Question: I need to detect the event when the the e-mail 'send' button is pressed in one of my Corona application. I was referring from <URL>. But can not able to find any such methods.
The action is something similar to:
'''
-(void)mailComposeController:(MFMailComposeViewController*)controller
didFinishWithResult:(MFMailComposeResult)result error:(NSError*)error
'''
of 'Objective-C'.
I'm adding a sample image too:

Any help is appreciable...
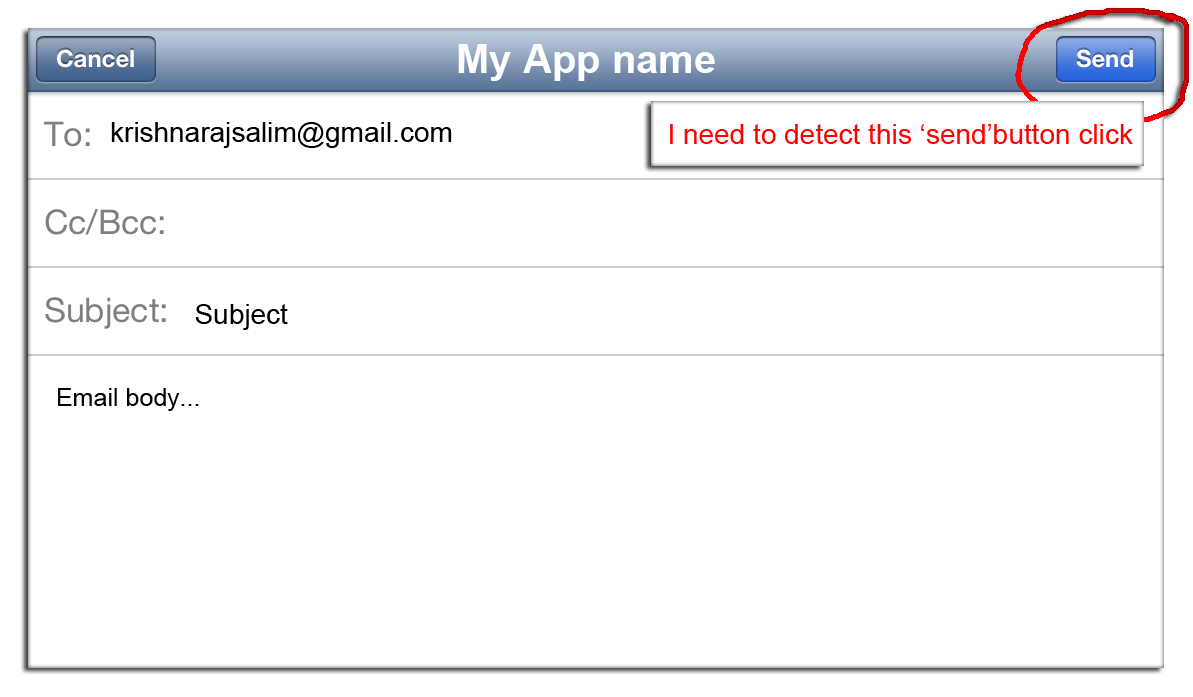
Answer: thanks for your valuable replies. As per my research and your answers, I concluded that there is no way to detect the mail 'send/cancel' action in corona SDK till now. What I've to achieve is that: if the person pressed 'send' button, the scene should be changed, else he/she must stay on the same page (for further edit).
So, I have done a trick to achieve this. What I done is:
- 'Custom Alert'- 'native.showPopup()'- 'send/cancel mail''send''cancelled'- -
Hope this may help others who are fighting with the same problem...
Keep Coding......... :)